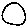
Label: moon